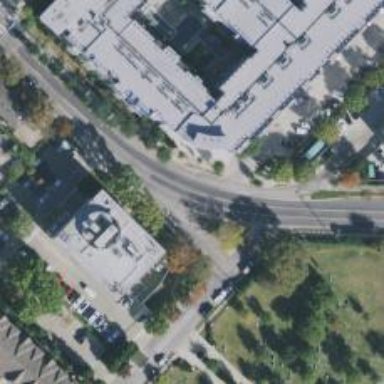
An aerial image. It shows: Secondary road with separate asphalt sidewalks.